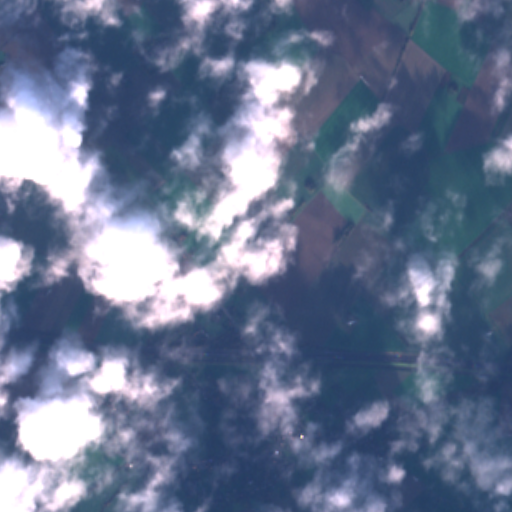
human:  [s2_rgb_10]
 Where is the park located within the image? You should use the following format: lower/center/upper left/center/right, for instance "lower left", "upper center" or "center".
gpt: The park is located in the lower center of the image.
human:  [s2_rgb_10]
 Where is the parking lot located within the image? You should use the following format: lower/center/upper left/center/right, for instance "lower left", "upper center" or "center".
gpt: The parking lot is located in the lower center of the image.
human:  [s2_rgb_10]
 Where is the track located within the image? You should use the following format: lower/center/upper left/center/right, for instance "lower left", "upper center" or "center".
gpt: There is no track in the image.